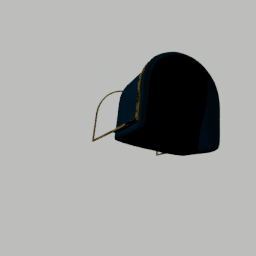
Label: furniture